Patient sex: F
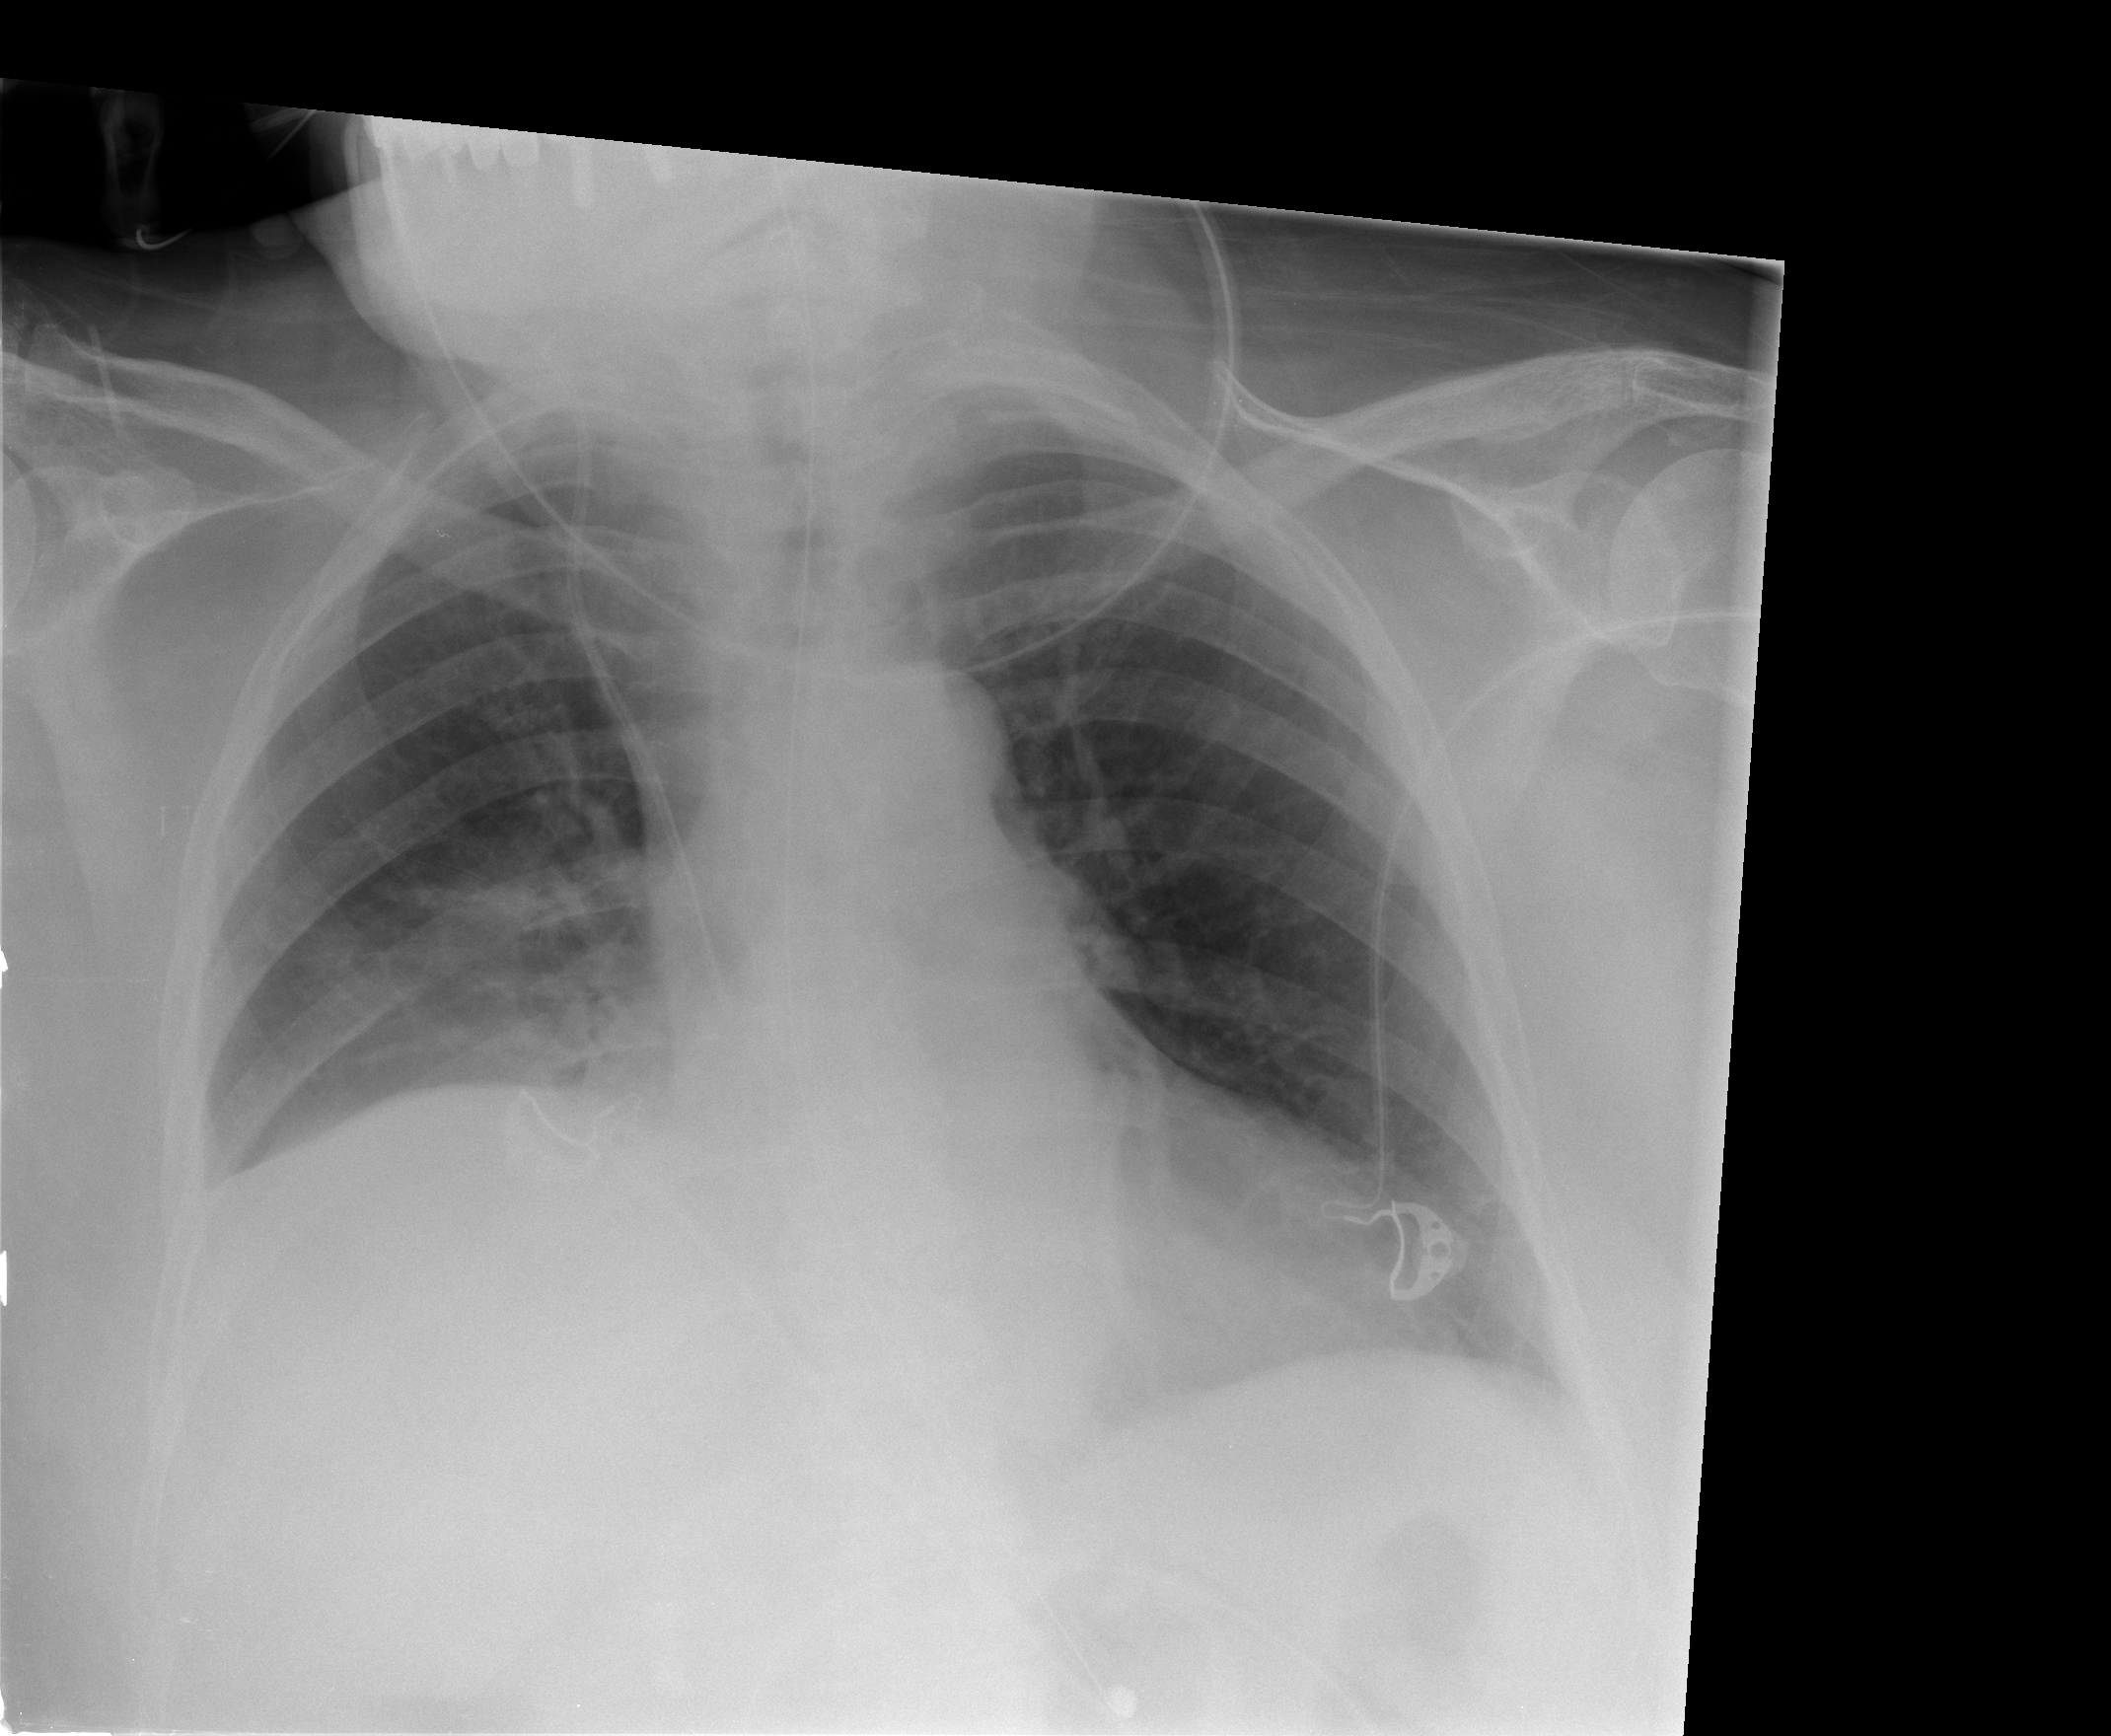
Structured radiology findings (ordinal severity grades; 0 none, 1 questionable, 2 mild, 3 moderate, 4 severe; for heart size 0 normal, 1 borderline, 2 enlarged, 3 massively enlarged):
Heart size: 0
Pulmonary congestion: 0
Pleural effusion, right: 1
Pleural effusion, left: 1
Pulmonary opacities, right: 0
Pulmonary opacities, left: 0
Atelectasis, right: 2
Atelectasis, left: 1